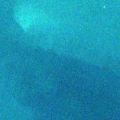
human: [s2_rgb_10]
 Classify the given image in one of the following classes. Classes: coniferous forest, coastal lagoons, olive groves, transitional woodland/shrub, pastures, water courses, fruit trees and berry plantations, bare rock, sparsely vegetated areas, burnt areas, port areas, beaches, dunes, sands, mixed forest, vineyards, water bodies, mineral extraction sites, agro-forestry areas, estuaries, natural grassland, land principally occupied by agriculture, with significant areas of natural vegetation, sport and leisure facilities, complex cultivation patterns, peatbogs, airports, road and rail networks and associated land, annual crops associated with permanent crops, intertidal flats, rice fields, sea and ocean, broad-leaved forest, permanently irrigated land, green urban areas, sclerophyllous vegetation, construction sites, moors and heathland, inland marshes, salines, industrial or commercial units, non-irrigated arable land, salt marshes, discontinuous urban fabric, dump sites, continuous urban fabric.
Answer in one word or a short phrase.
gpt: sea and ocean